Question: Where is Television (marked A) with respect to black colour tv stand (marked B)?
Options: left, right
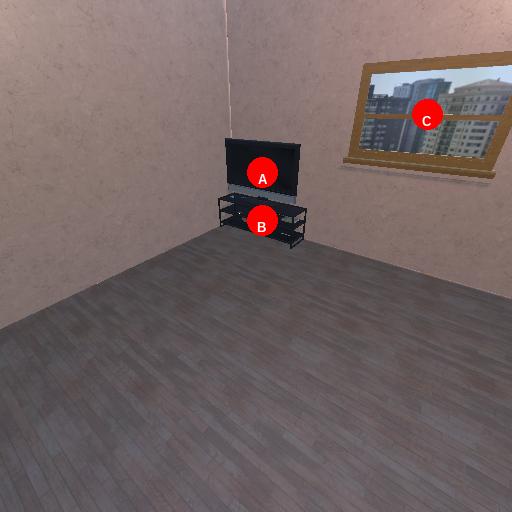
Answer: left